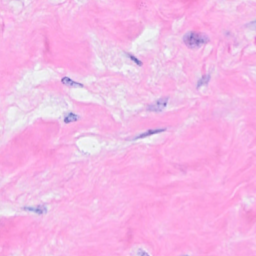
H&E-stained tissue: Breast